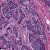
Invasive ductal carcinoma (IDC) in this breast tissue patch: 0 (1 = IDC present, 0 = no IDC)